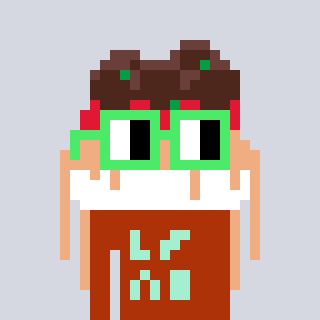
a pixel art character with square light green glasses, a spaghetti-shaped head and a hotbrown-colored body on a cool background